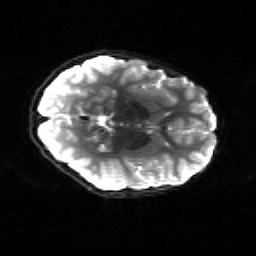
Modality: sbref
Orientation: axial
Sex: female
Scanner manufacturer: siemens
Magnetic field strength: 3 T
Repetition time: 5 s
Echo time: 0.071 s